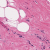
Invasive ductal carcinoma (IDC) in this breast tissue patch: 0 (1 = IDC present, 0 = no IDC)